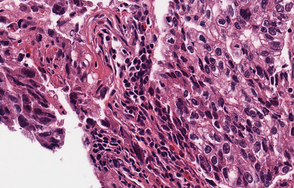
Tumor epithelial tissue: yes
Tumor-associated stroma tissue: yes
Normal tissue: no